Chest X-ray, PA view. Patient: 64 years old, sex F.
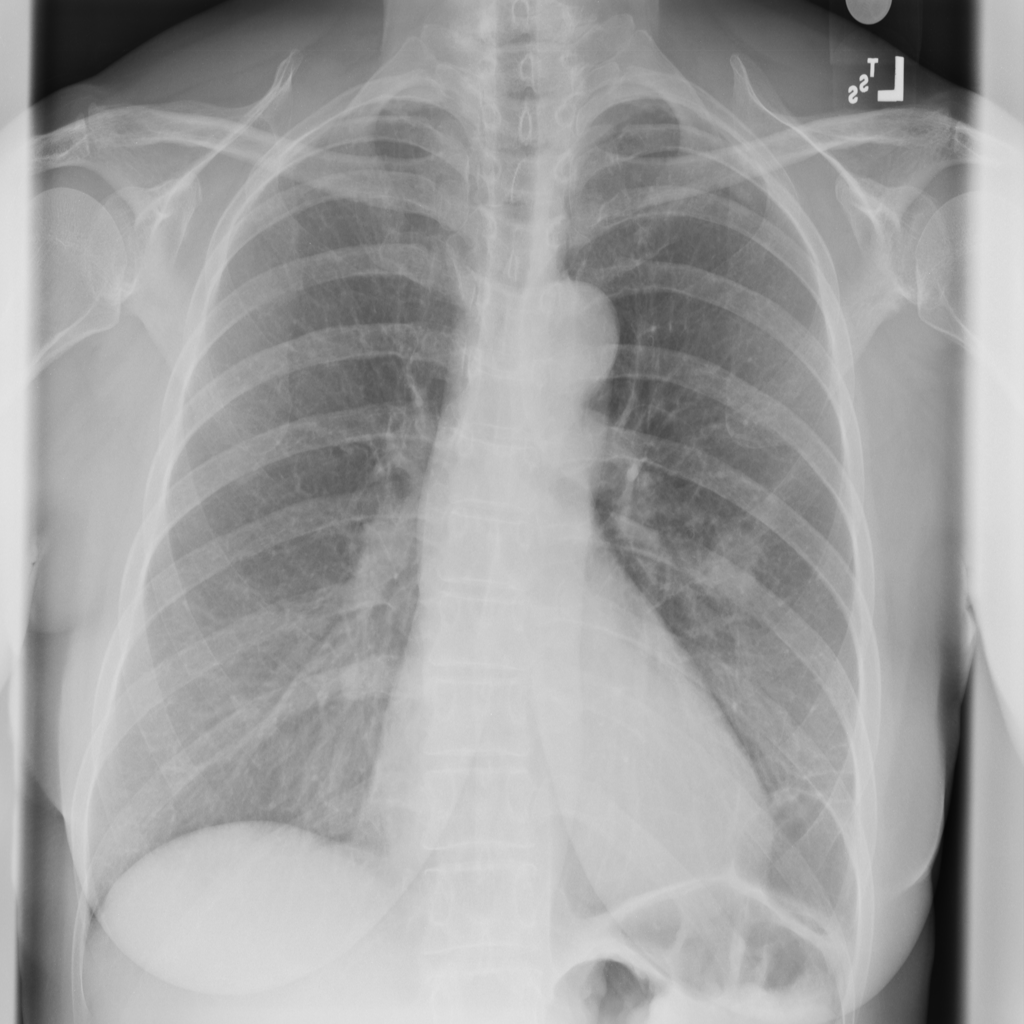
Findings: No Finding